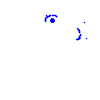
Particle: pion